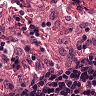
Metastatic tissue present: no